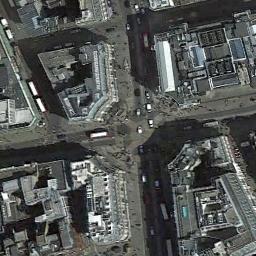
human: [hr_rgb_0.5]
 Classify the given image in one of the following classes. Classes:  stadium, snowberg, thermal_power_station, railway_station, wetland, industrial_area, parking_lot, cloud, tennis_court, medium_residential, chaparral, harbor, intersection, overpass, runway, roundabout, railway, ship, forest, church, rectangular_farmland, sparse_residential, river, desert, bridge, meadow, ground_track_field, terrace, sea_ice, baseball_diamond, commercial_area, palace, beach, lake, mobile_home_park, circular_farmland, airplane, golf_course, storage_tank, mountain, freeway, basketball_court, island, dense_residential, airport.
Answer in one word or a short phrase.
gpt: commercial_area